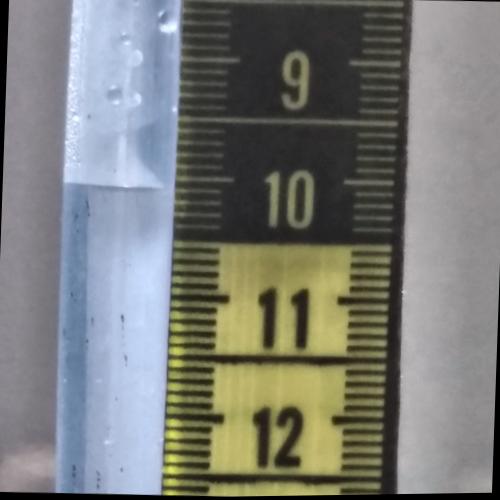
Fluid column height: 10.1 cm